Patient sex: M
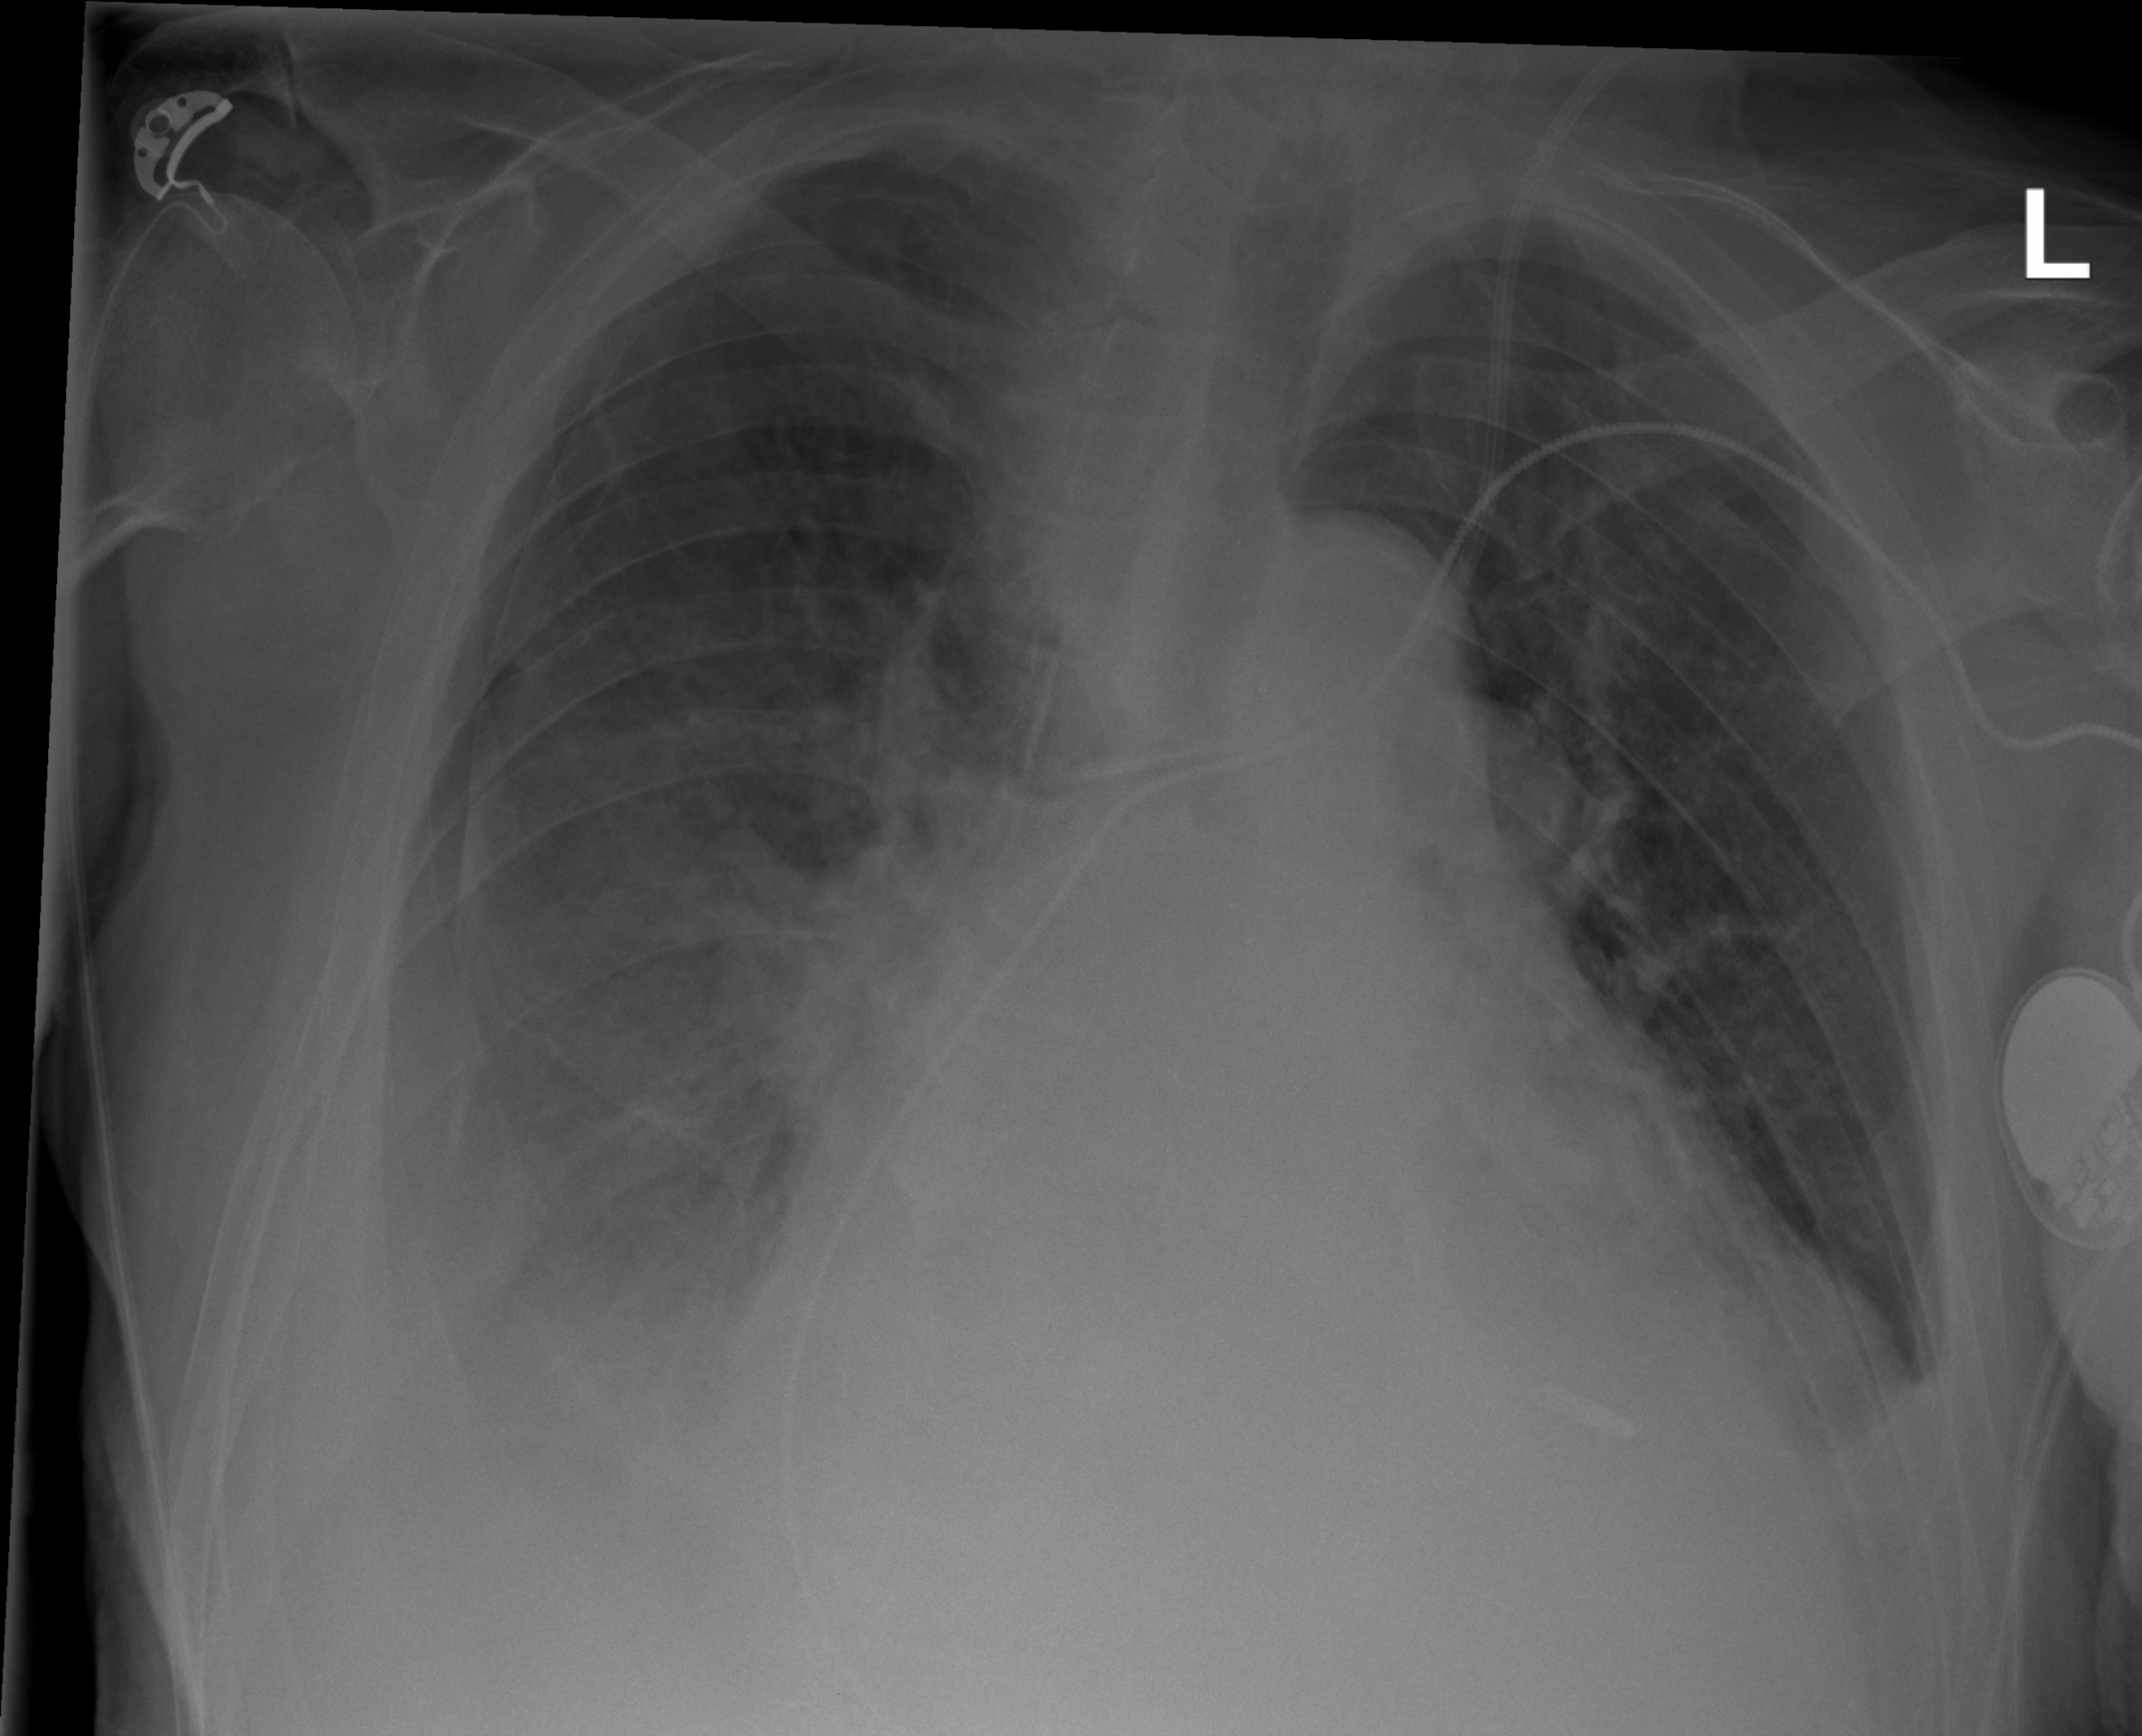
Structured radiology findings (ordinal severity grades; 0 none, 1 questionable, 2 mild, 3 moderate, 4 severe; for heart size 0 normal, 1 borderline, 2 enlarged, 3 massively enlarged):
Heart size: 3
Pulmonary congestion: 2
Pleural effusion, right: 3
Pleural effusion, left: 2
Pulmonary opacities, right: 0
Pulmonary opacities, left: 0
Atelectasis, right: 2
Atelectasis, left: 2